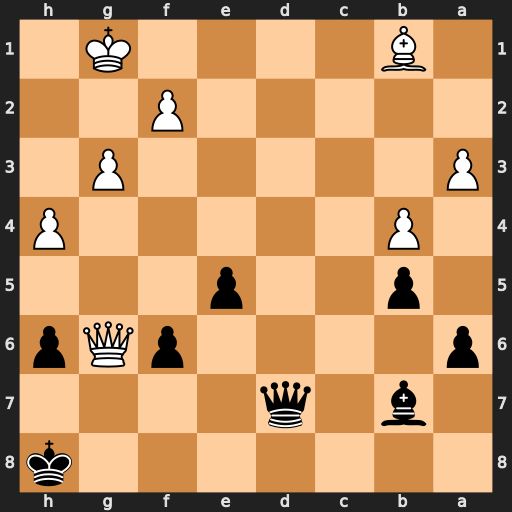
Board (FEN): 7k/1b1q4/p4pQp/1p2p3/1P5P/P5P1/5P2/1B4K1
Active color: b
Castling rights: -
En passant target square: -
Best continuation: Qd1+ Kh2 Qh1#